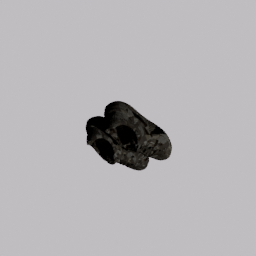
Label: people